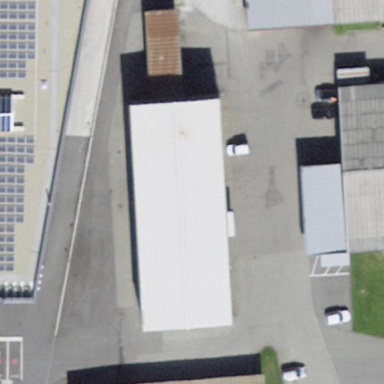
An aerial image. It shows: Industrial building.